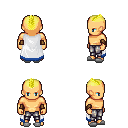
a pixel art fantasy rpg character, male body template, human, tanned skin, white trimmed cape, metal pants, gold short mohawk hairstyle, leather bracers, white slippers, four views (front, back, left, right), 2x2 character sprite sheet, small pixel art, hard edges, no anti-aliasing